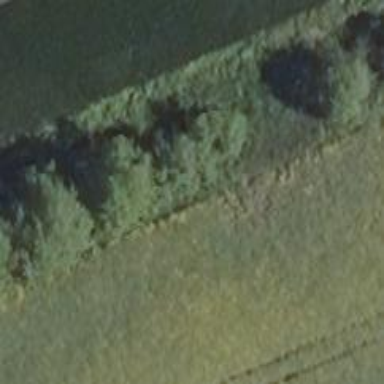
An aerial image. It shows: Row of trees in natural setting.